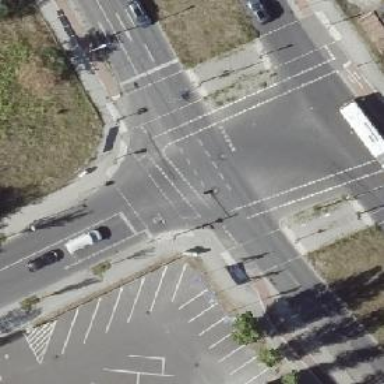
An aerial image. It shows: Crossing with traffic signals.